Field crop: maize
Growth stage: 1
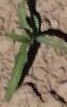
Species: maize